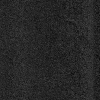
Atmospheric dust classification: dusty